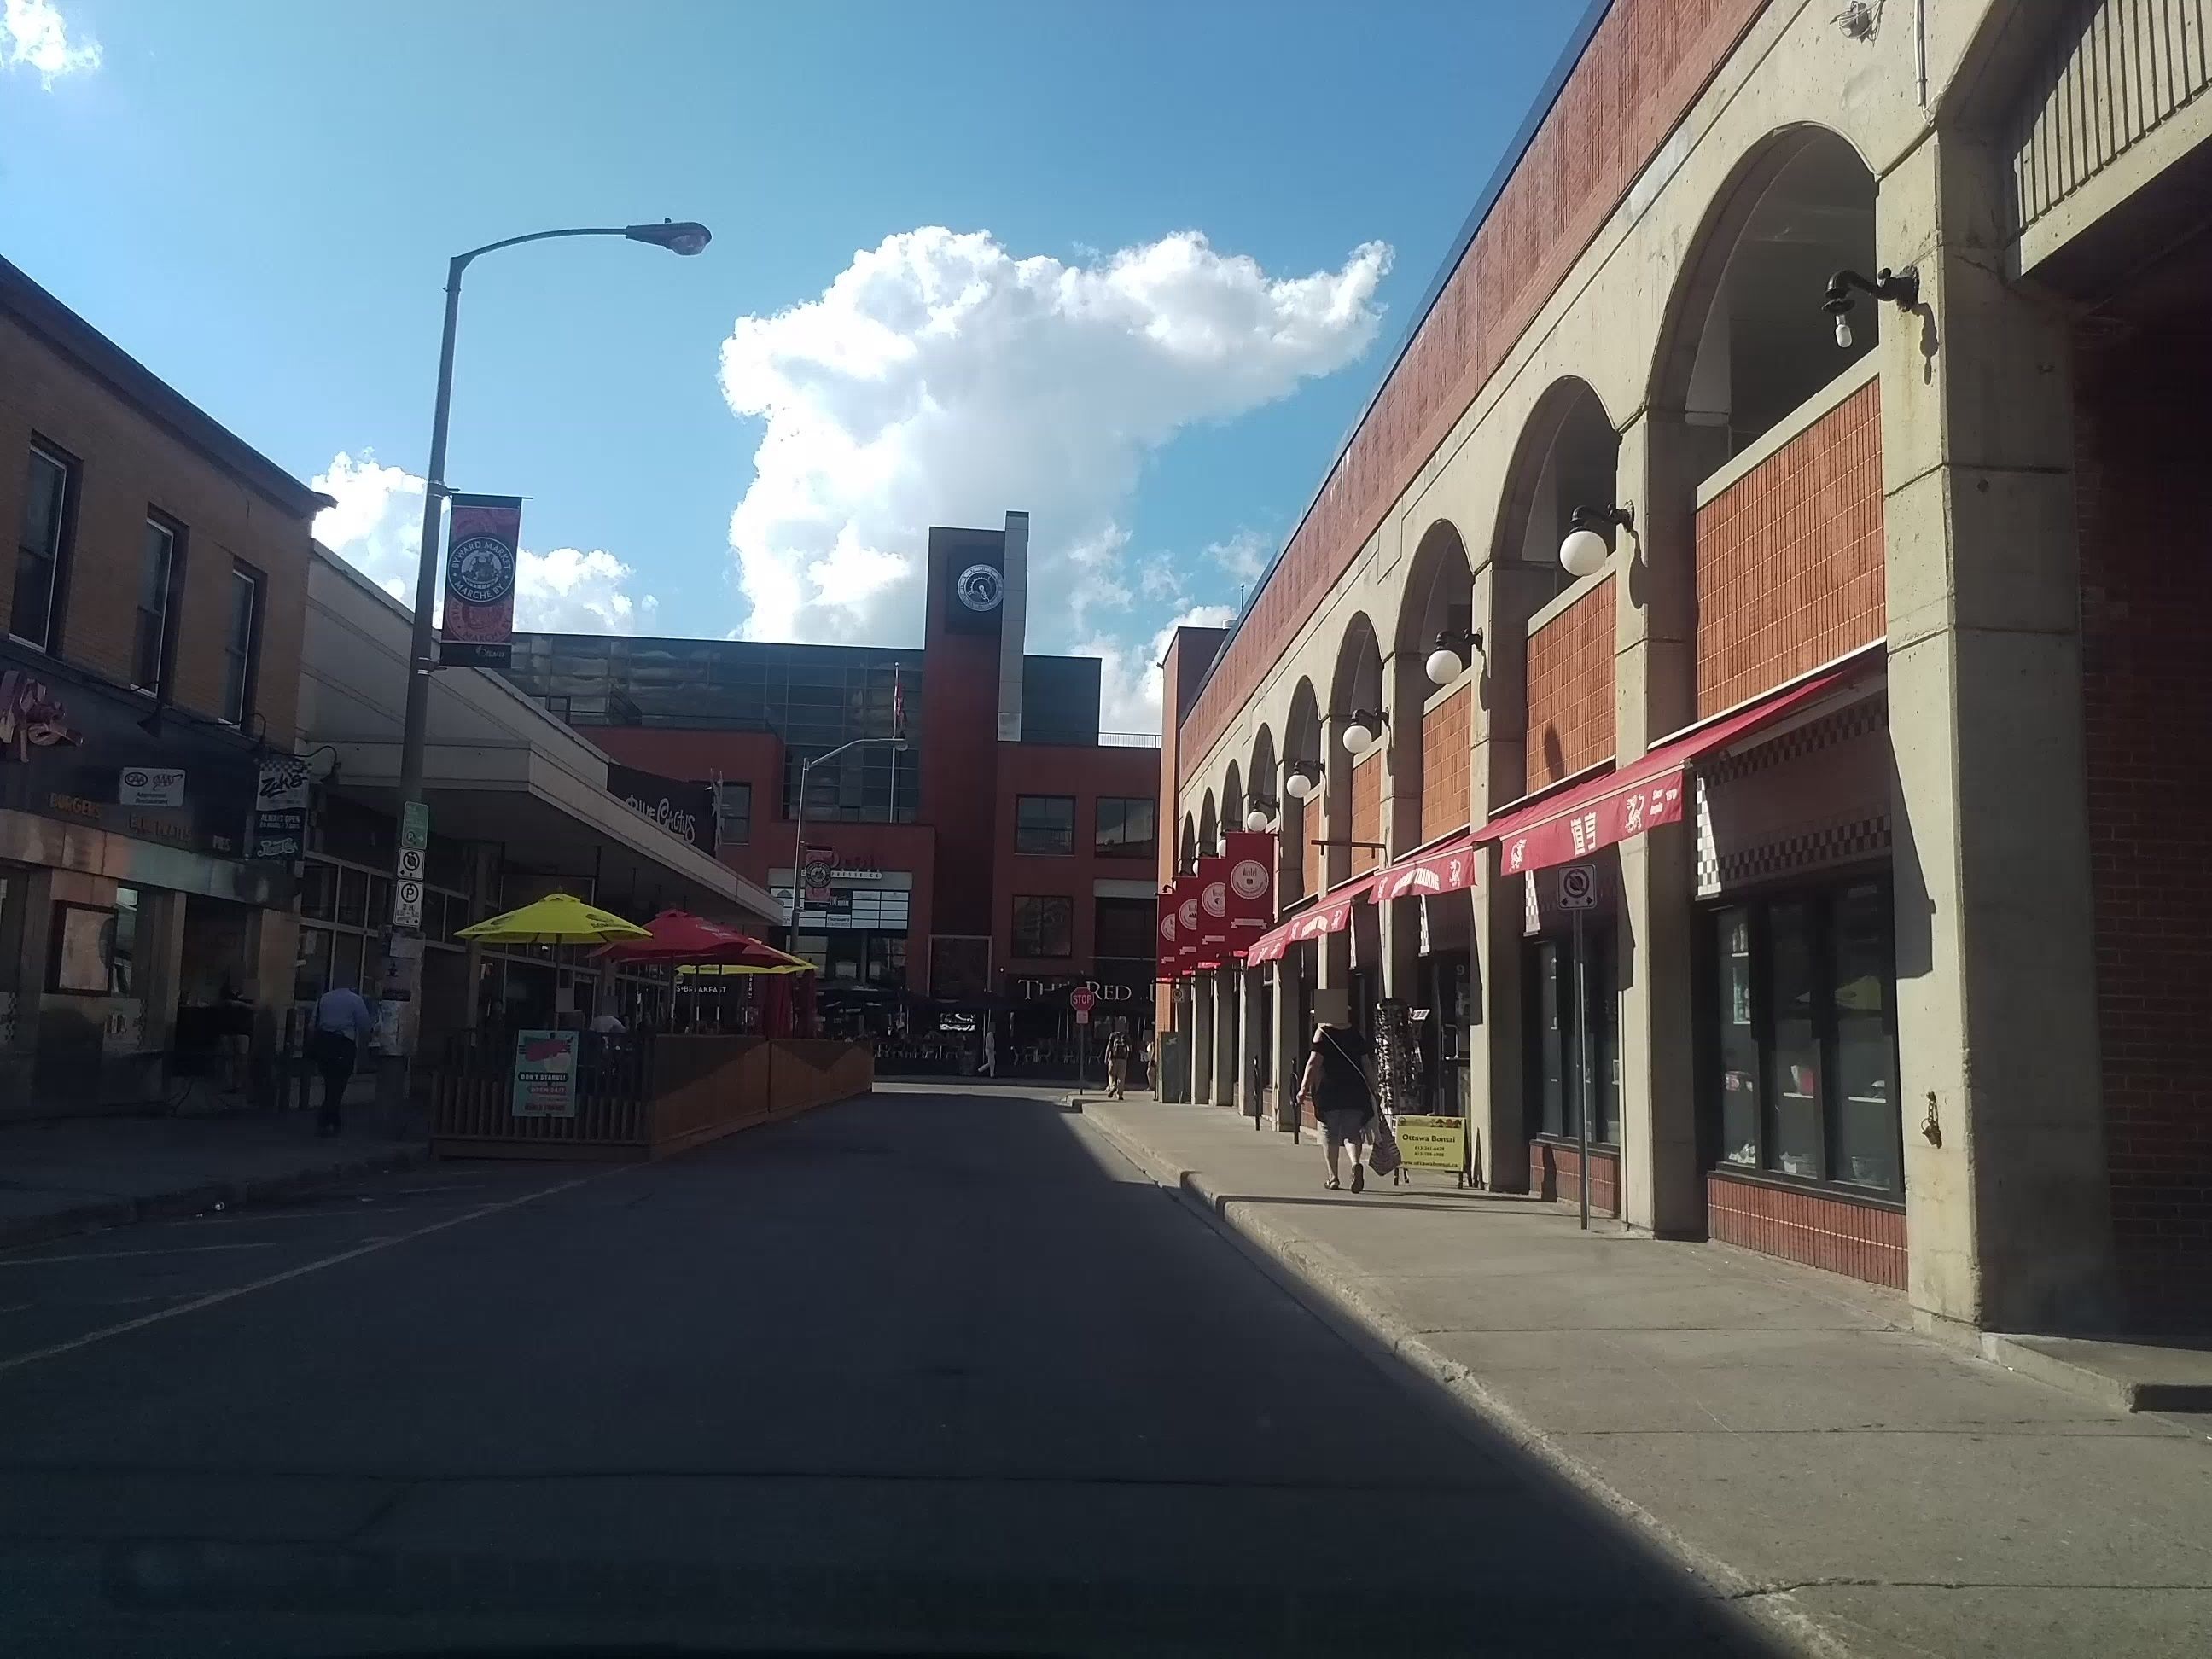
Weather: clear
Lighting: day
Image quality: good
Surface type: driving surface
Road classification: footway
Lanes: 1
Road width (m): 1.5
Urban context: urban centre
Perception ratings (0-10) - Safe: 1.92, Lively: 8.29, Beautiful: 5.23, Boring: 2.93, Depressing: 3.34, Wealthy: 5.36